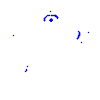
Particle: proton